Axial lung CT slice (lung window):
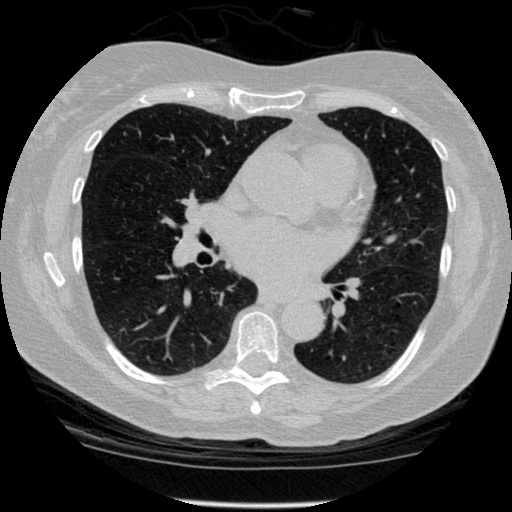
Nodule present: no